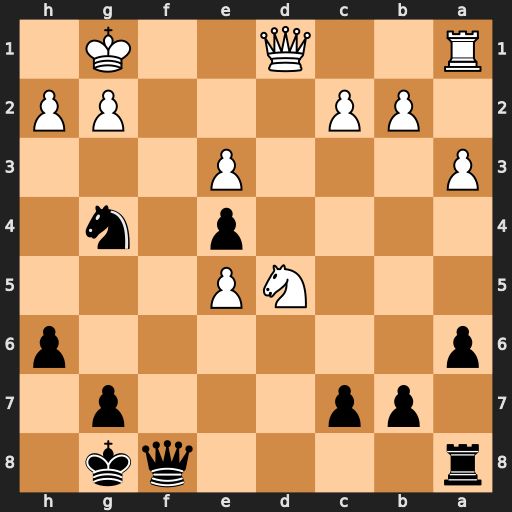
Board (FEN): r4qk1/1pp3p1/p6p/3NP3/4p1n1/P3P3/1PP3PP/R2Q2K1
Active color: b
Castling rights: -
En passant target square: -
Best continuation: Qf2+ Kh1 Qh4 Qxg4 Qxg4